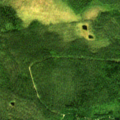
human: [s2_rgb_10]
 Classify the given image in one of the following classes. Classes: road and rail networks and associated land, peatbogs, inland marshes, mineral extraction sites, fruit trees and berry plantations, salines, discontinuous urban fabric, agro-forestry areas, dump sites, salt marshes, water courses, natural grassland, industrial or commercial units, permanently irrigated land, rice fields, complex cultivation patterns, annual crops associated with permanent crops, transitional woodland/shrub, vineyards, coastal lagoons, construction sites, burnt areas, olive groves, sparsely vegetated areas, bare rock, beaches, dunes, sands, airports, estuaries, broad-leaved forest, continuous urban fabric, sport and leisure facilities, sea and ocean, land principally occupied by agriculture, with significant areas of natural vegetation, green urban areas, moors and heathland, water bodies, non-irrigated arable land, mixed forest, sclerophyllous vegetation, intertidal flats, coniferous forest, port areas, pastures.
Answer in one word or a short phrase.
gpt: coniferous forest, mixed forest